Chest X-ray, PA view. Patient: 42 years old, sex F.
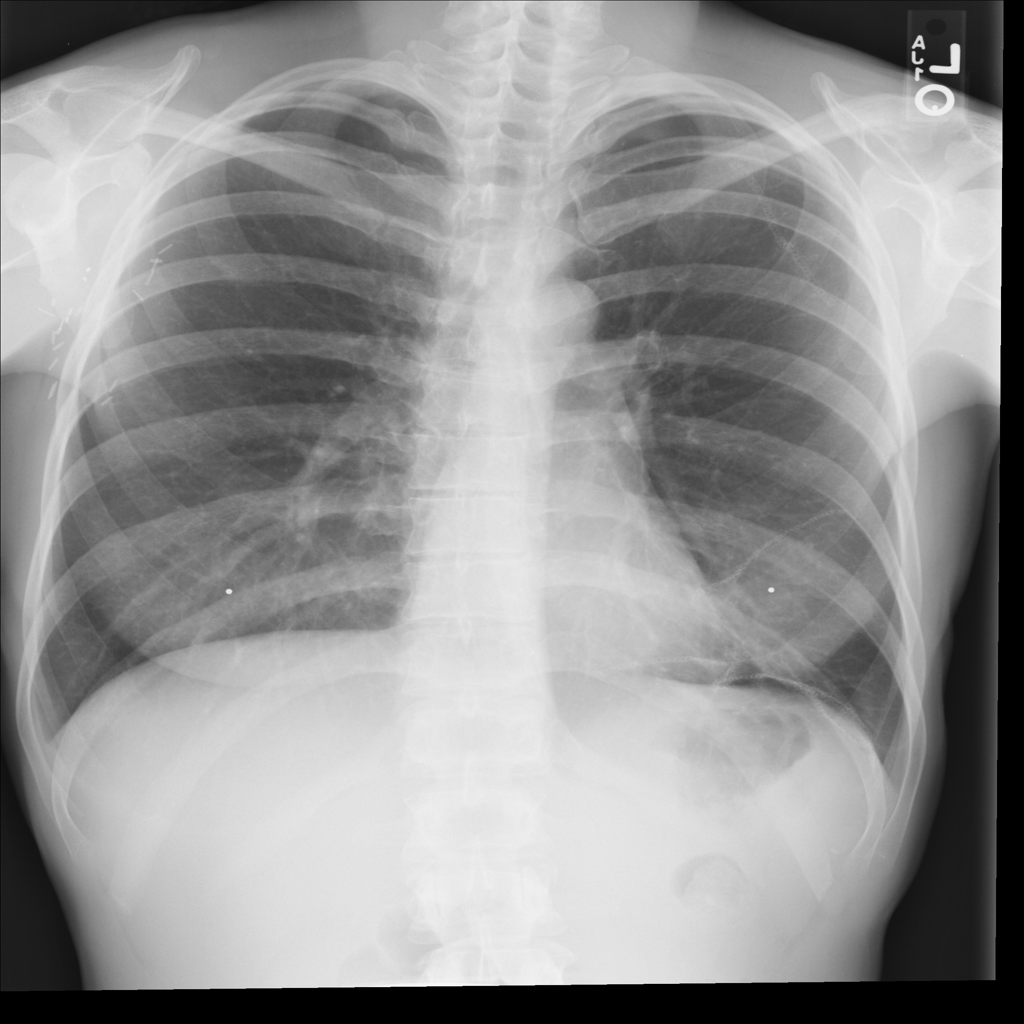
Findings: No Finding